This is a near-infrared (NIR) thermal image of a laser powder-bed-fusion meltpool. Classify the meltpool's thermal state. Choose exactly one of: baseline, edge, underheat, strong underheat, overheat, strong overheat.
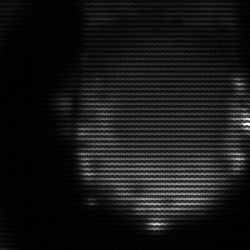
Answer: edge